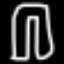
Label: pants